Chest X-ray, PA view. Patient: 67 years old, sex M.
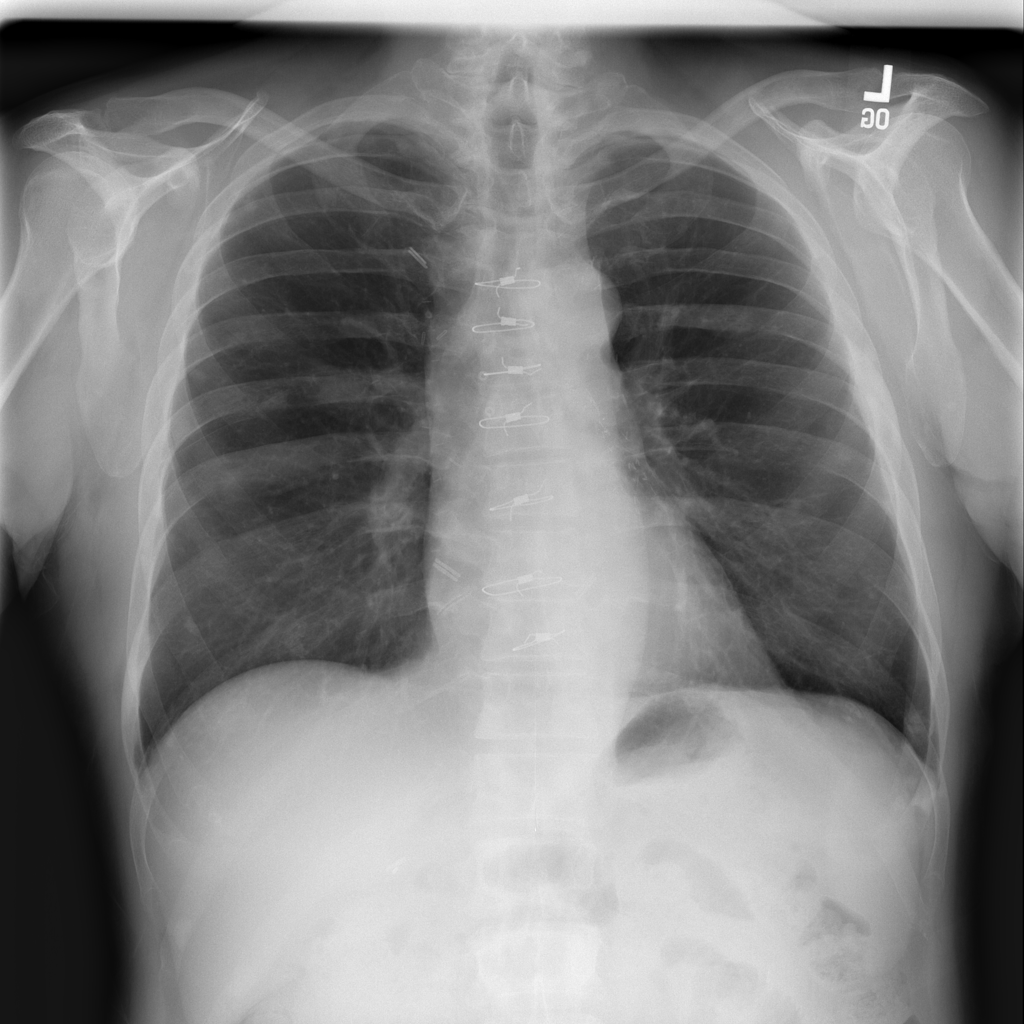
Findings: Nodule, Pleural_Thickening